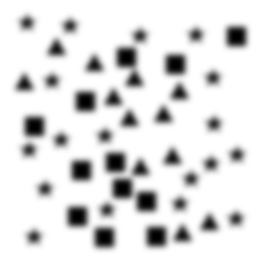
Squares: 12
Triangles: 12
Stars: 18
Total shapes: 42